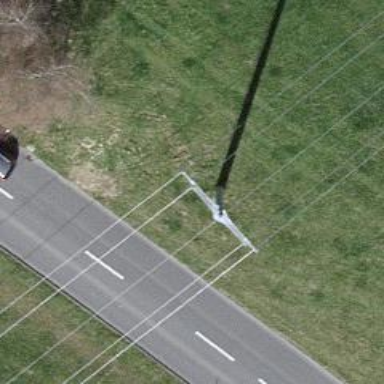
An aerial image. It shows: Power line in the image.